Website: apple
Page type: billing-address
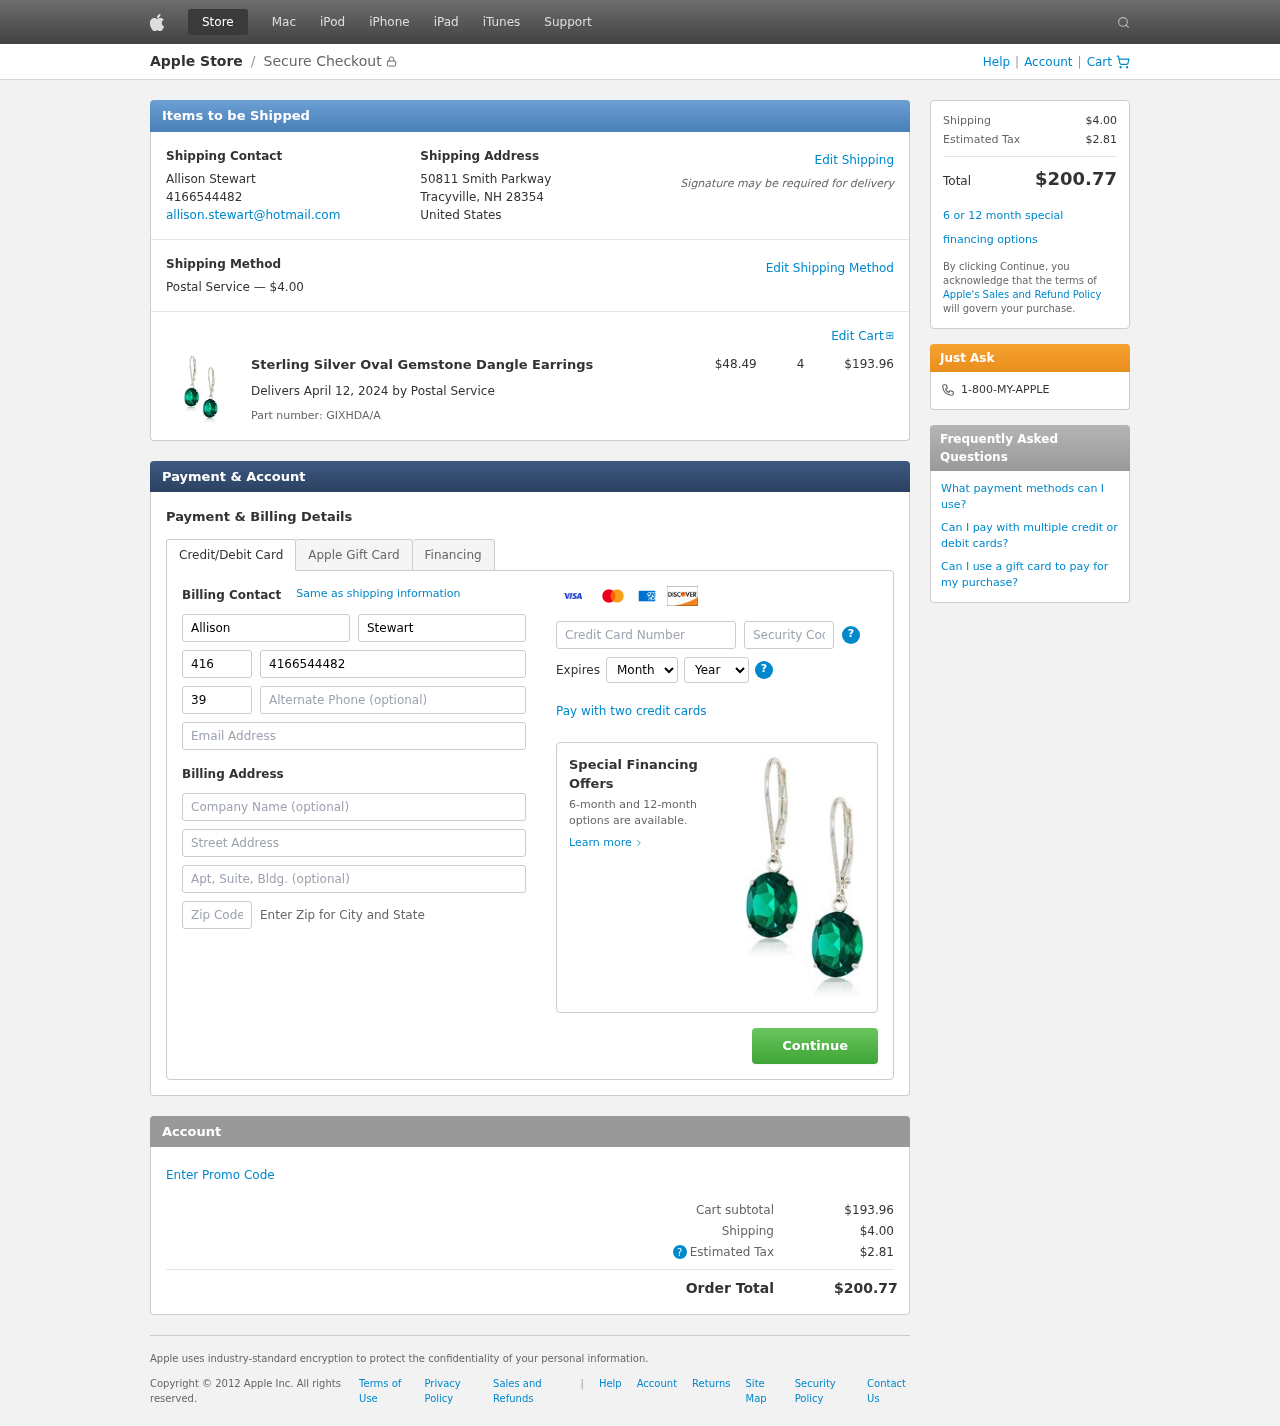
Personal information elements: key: PII_CARD_CVV
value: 162
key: PII_CARD_EXPIRY_MONTH
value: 10
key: PII_CARD_EXPIRY_YEAR
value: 29
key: PII_CARD_NUMBER
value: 4775 5045 9172 5243
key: PII_CITY_STATE_ZIP
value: Tracyville, NH 28354
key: PII_COUNTRY
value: United States
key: PII_EMAIL
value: allison.stewart@hotmail.com
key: PII_FIRSTNAME
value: Allison
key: PII_FULLNAME
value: Allison Stewart
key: PII_LASTNAME
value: Stewart
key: PII_PHONE
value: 4166544482
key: PII_PHONE_ALT
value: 3975806844
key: PII_PHONE_ALT_AREA
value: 397
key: PII_PHONE_AREA
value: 416
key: PII_STREET
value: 50811 Smith Parkway
Product elements: key: PRODUCT1_NAME
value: Sterling Silver Oval Gemstone Dangle Earrings
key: PRODUCT1_PRICE
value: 48.49
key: PRODUCT1_QUANTITY
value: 4
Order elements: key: ORDER_SHIPPING_COST
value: $4.00
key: ORDER_SUBTOTAL
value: $193.96
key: ORDER_DELIVERY_DATE
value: April 12, 2024
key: ORDER_PART_NUMBER
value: GIXHDA/A
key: ORDER_TAX
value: $2.81
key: ORDER_TOTAL
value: $200.77